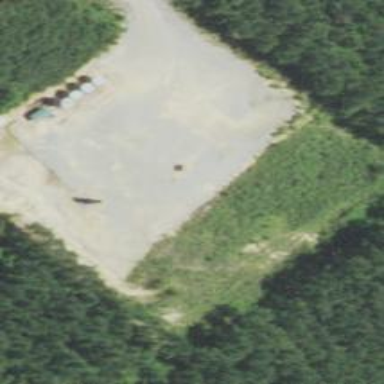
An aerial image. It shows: Petroleum well.